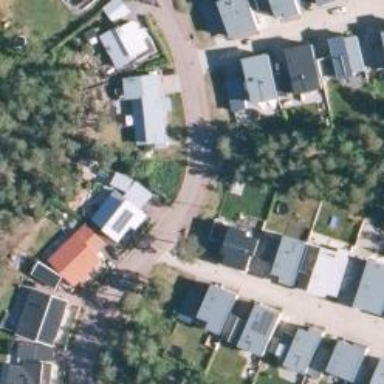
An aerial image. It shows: Residential road with sidewalk on the left.